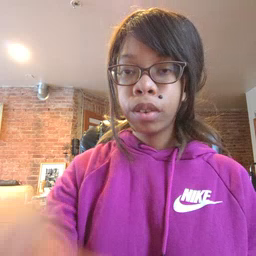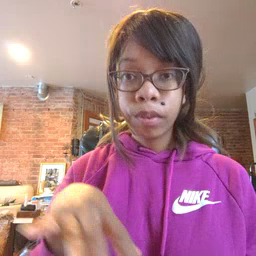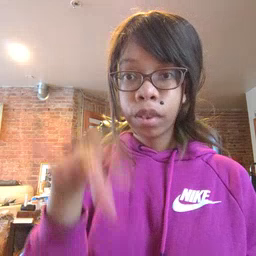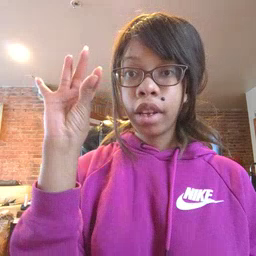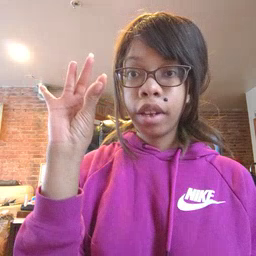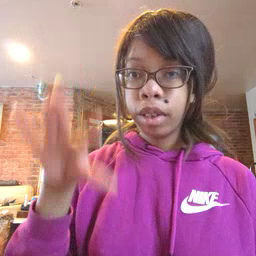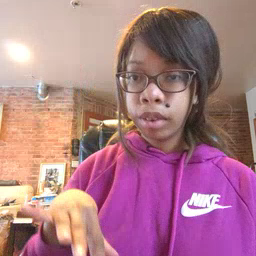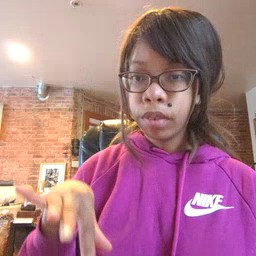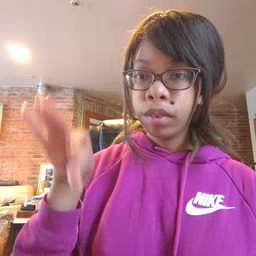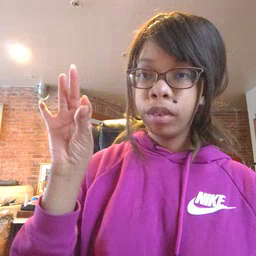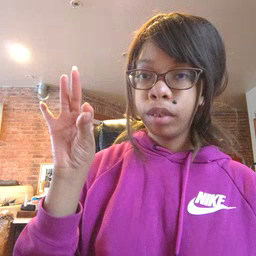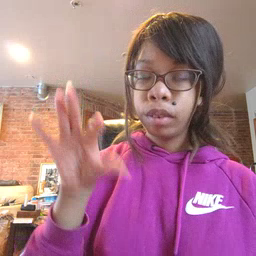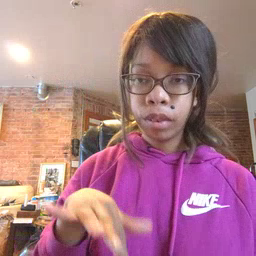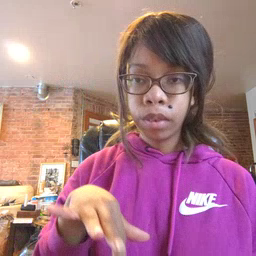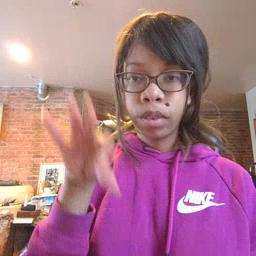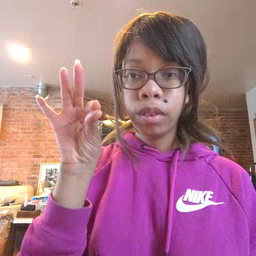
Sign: find